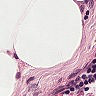
Metastatic tissue present: no